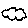
Label: cloud